Question: I get market price Bid / Offer from service , I need to how price as below in XAML
How can I increase size of 3, 4 digit after the decimal

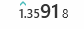
Answer: You can format your decimal to a string. Then split your string into 3 parts (before the third digit, middle part and after the fourth digit) and put those three parts in different controls in the same container control. Change font sizes or colors of your controls as you like.